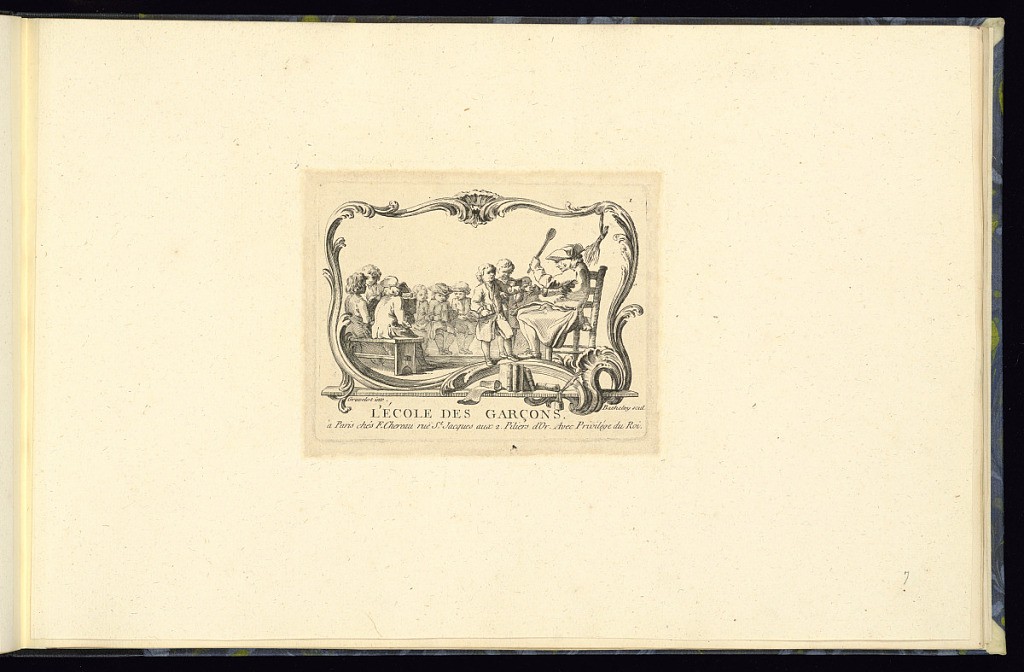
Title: L’ÉCOLE DES GARÇONS
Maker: Jacques Bacheley, French, 1712 – 1781
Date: mid- 18th century
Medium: etching on paper
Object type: Print
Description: First plate from a series of six depicting children's scenes, framed within decorative rococo cartouches. The series is incomplete in this album and the third and fourth plates have been substituted with plates from other series. The scene depicts a group of boys with a teacher sitting on a chair, punishing one of the boys with a spoon. The cartouche incorporates a shelf with books, a quill and scrolls of paper. The title is lettered below the cartouche, the plate is signed and numbered.